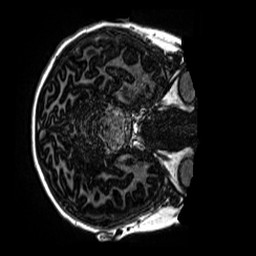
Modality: MP2RAGE
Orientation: axial
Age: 10
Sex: female
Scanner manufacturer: siemens
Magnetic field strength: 3 T
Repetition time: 4 s
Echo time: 0.00299 s